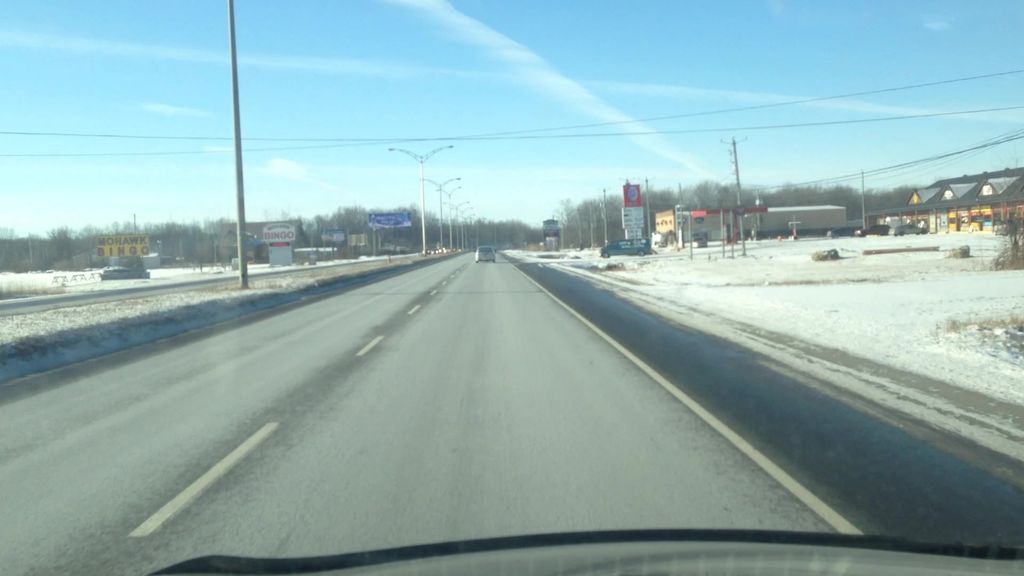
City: montreal